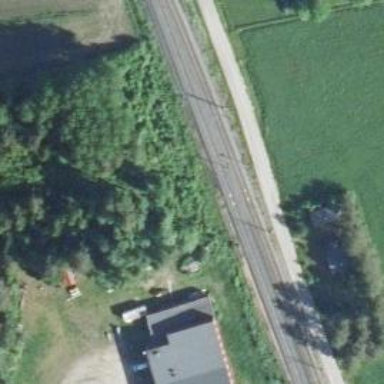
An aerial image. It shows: Railway track with electrified contact lines. This is siding track.